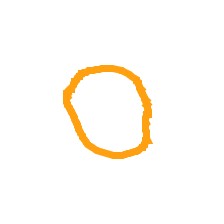
Shape: circle